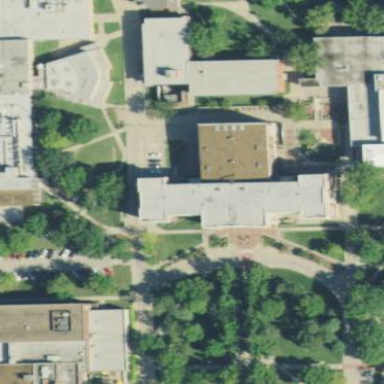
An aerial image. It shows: College building.